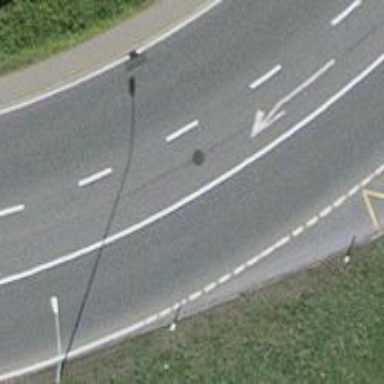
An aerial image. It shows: Secondary road with cycle track on the right.